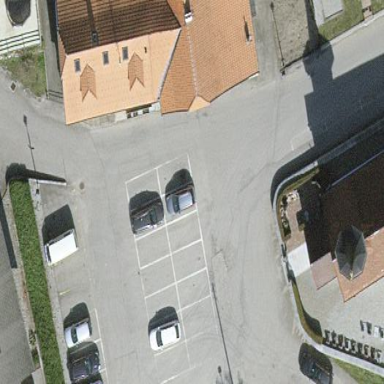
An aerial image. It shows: Parking area with asphalt surface.